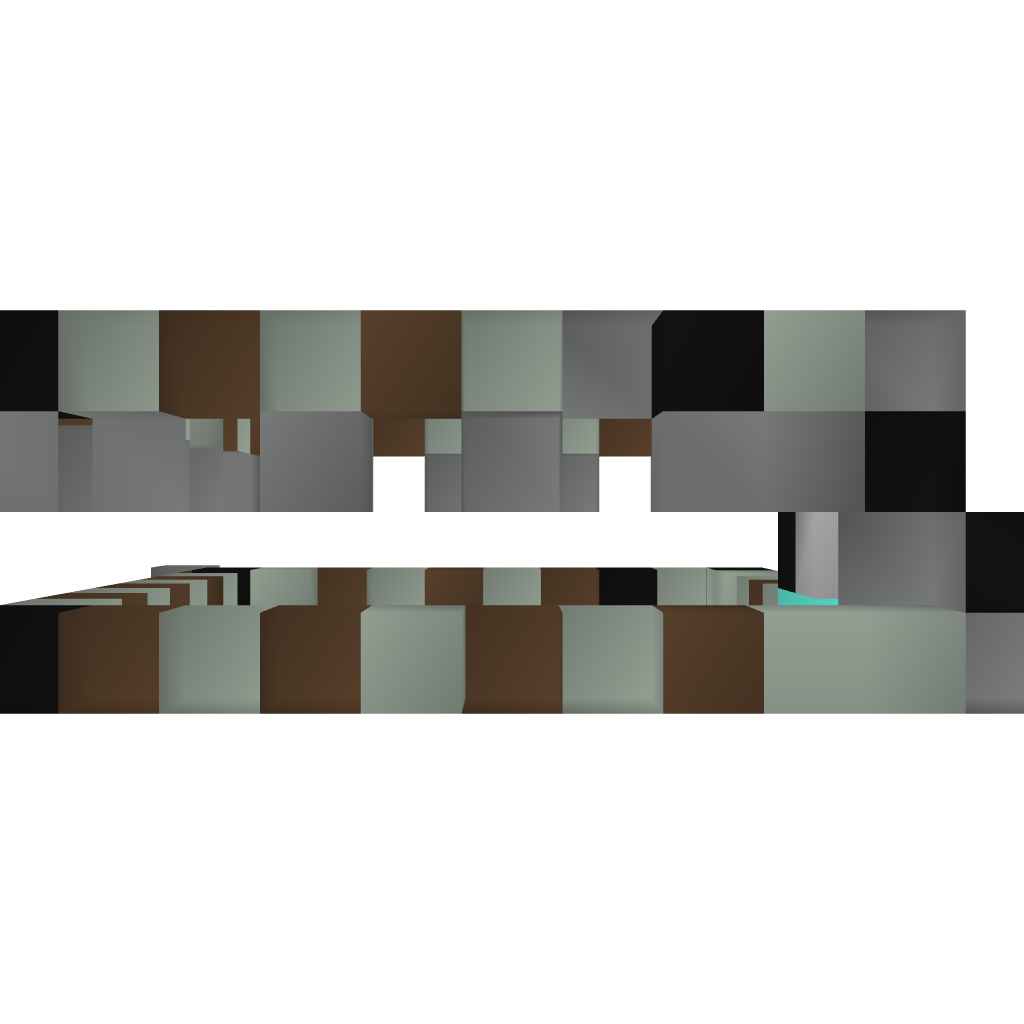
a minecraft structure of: Jingle Bells in Note Blocks